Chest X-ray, AP view. Patient: 40 years old, sex M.
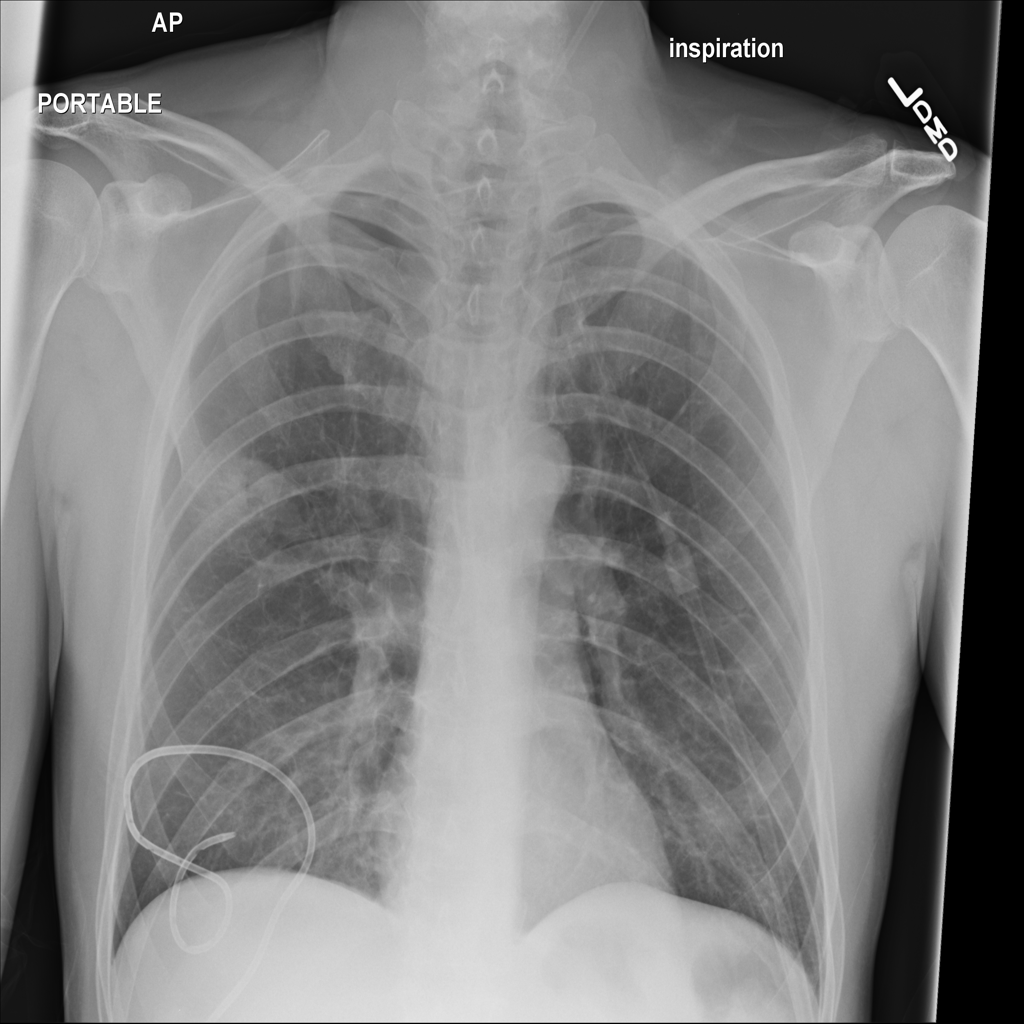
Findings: Mass, Pneumothorax